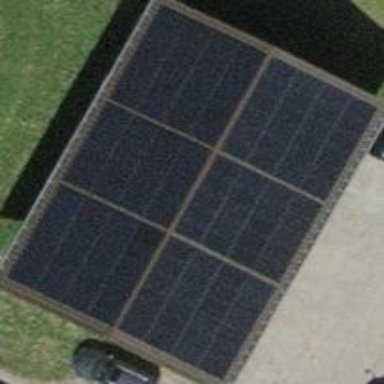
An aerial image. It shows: Solar power generator with photovoltaic panels.